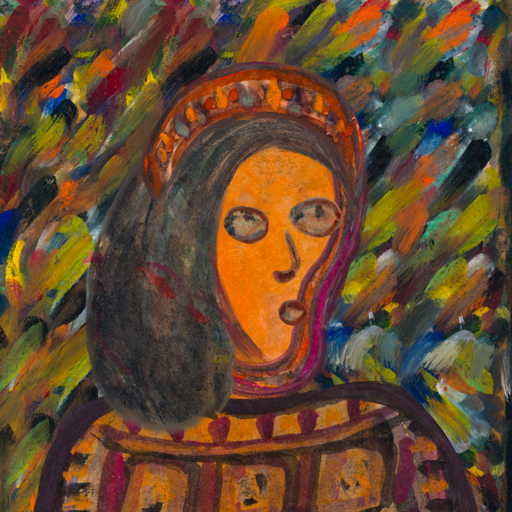
Background: An_Impression, Head And Neck Side: Hypocrite_w_Hair, Face Side: Orphan, Bust: Doll, Hair Side: Gypsy_Mother, Head Accessory: Hypocrite, Second Necklace: Blank, Necklace: Blank, Baby: Blank